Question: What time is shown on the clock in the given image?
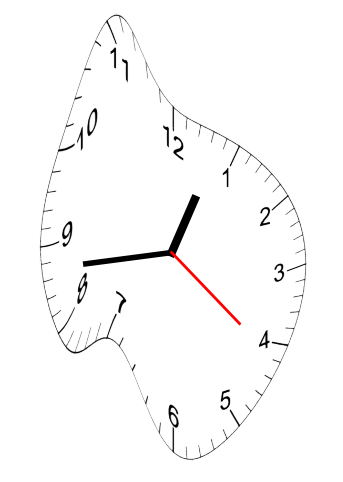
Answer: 12:43:21